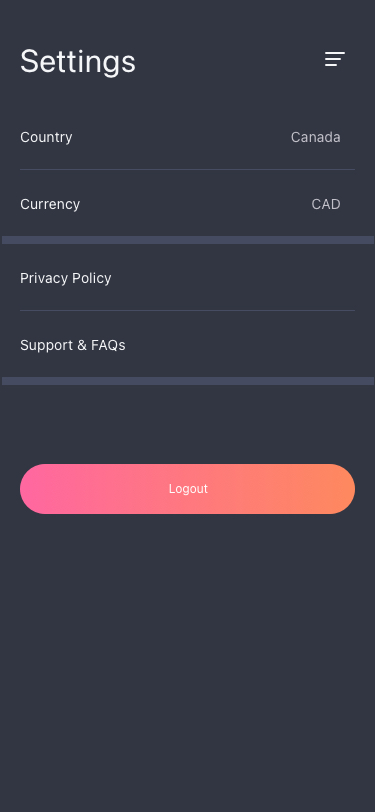
Text in this UI design:
Change Password
Support & FAQs
Privacy Policy
CAD
Currency
Canada
Country
Settings